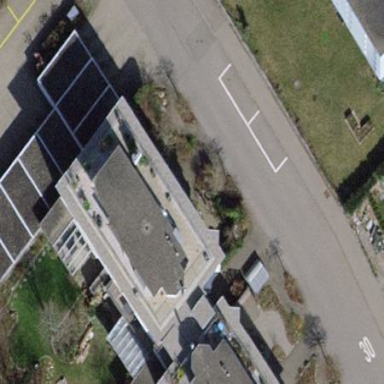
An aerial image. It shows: Terrace building.